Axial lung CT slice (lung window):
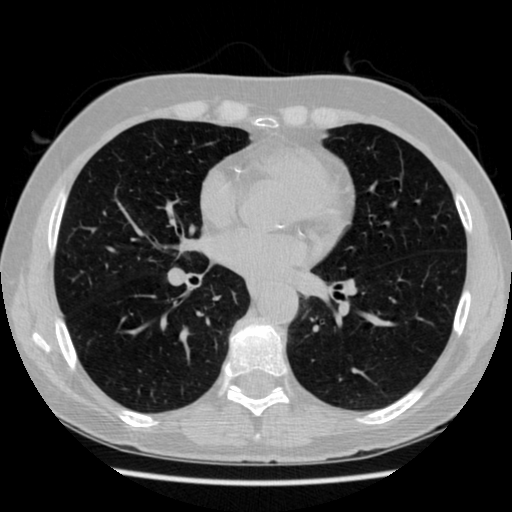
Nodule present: no